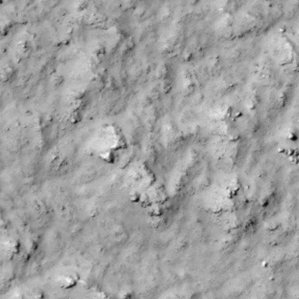
Label: non_frost